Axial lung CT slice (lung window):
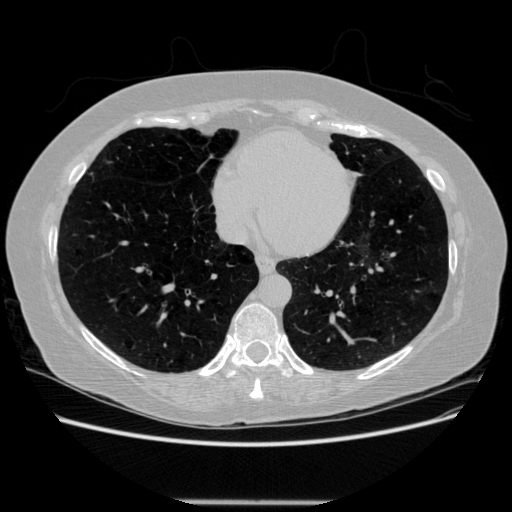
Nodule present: no